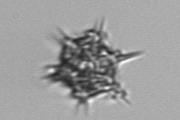
Label: Dictyocha